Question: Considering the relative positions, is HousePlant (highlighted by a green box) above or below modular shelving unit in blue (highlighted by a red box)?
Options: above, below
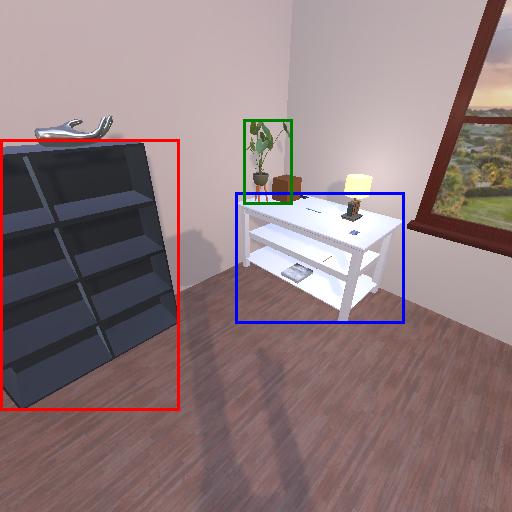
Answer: above